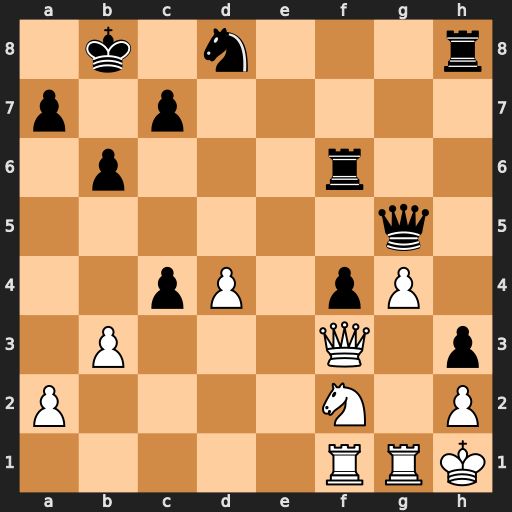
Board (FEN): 1k1n3r/p1p5/1p3r2/6q1/2pP1pP1/1P3Q1p/P4N1P/5RRK
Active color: w
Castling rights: -
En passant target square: -
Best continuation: Ne4 Qg6 Nxf6